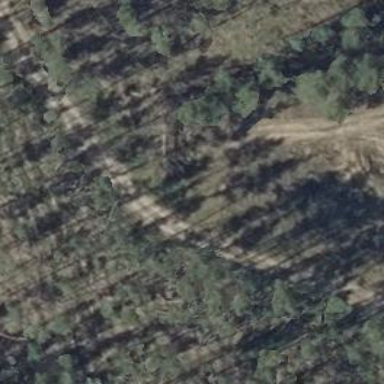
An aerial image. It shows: Track road with grade4 tracktype.